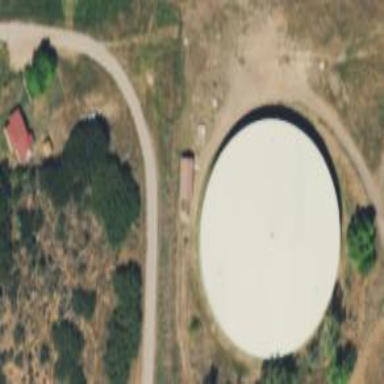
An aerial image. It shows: Storage tank building.